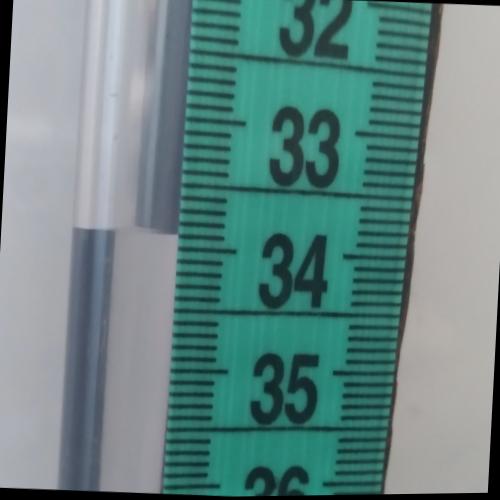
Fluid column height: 33.9 cm